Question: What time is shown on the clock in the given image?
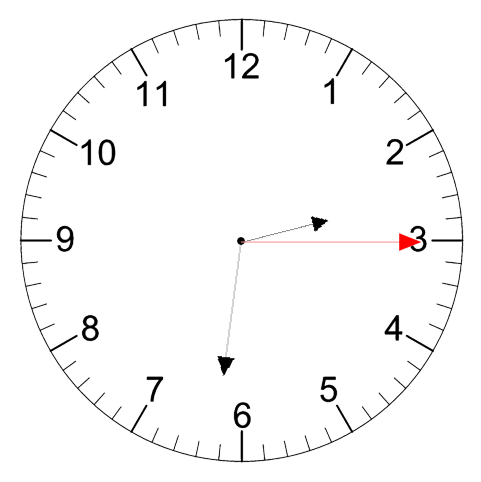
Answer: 02:31:15